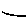
Label: line